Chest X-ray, AP view. Patient: 38 years old, sex F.
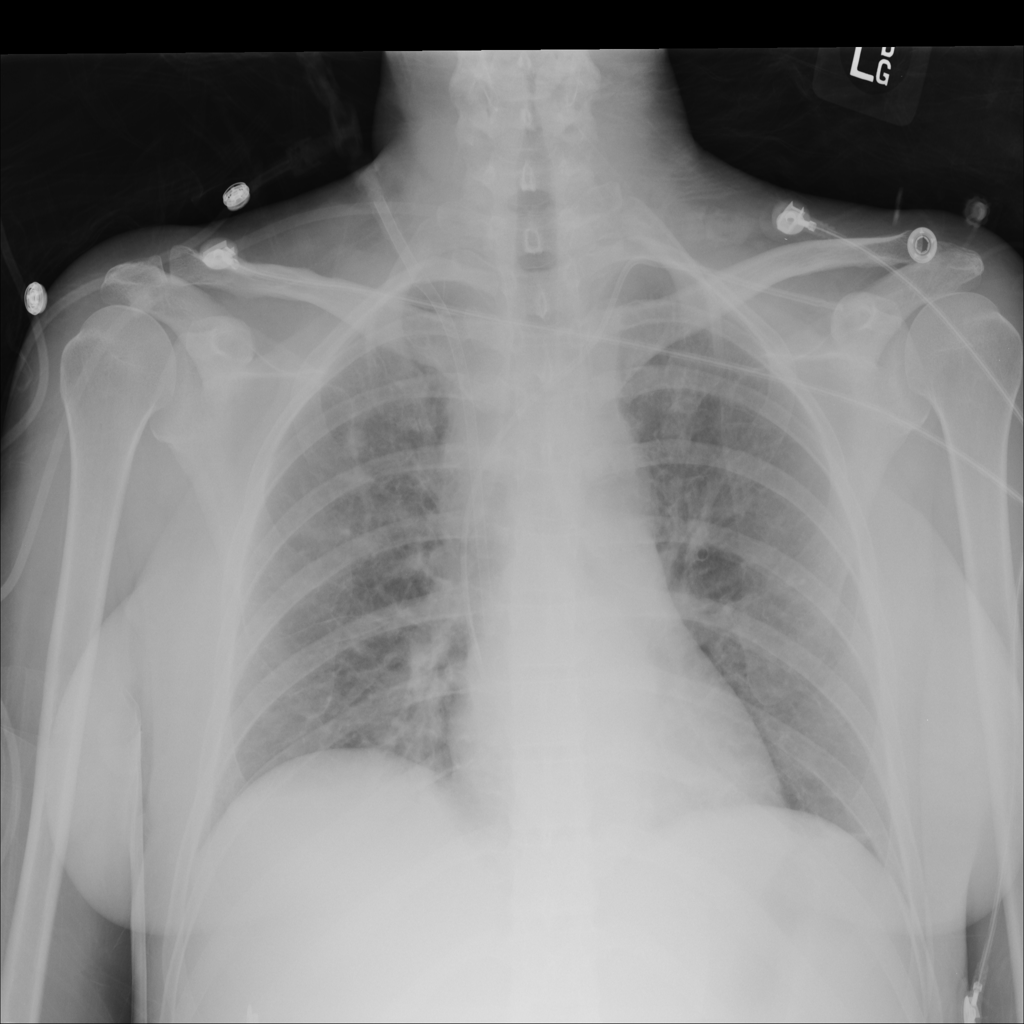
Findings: No Finding